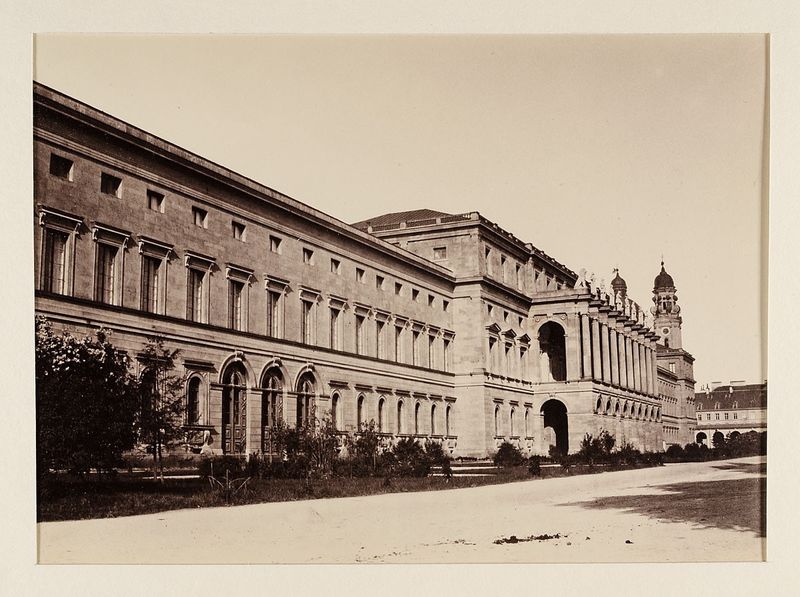
Titel: Residenz, München
Künstler: Georg Böttger
Standort: Hamburg
Institution: Museum für Kunst und Gewerbe Hamburg
Schlagwörter: stadt, schloss, fassade, ort, dorf, foto, fotografie, photographie, stadtansicht, burg, photo, karton, residenz, profanarchitektur, architekturfotografie, albumin, lichtbild, historische, architekturphotographie, bildwerke, angewandte und bildende kunst, hessische systematik, schwarzweißpositivverfahren, silbersalzverfahren, schwarzweißfotografie, gebäude, örtlichkeit, straße, stätte, straßen, plätze, albuminpapier, münchen, königsbau